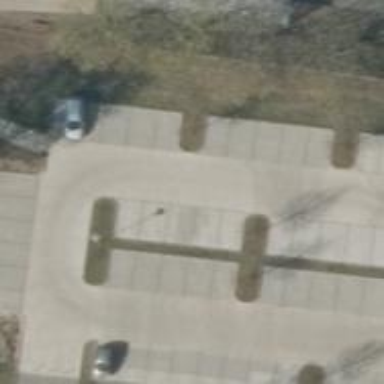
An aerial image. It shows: Parking area with paving stones surface.